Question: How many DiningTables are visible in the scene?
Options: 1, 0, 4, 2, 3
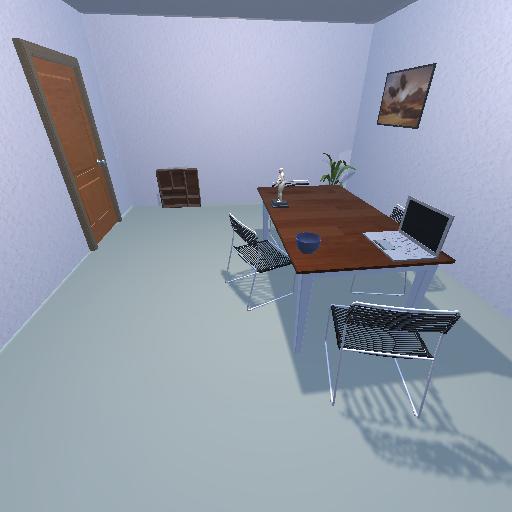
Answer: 1